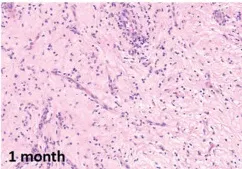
Pathologic and immunohistochemical assessment of response. (B), Tibial biopsy one month after ILI showing no viable tumor.
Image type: pathology (immunostaining)